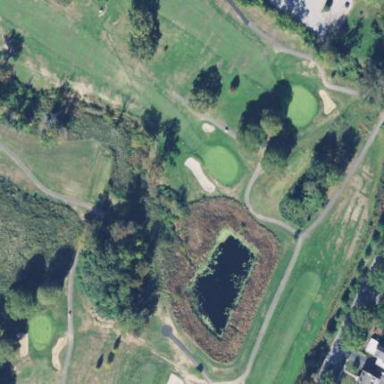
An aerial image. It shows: Golf fairway surrounded by grass.